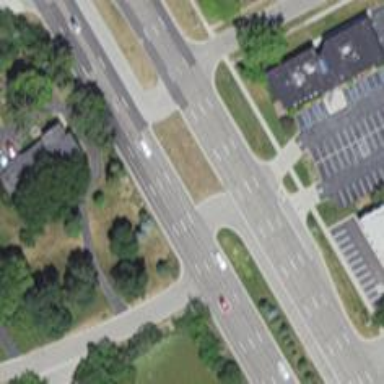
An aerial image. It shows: Primary link road with asphalt surface.